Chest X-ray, PA view. Patient: 50 years old, sex F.
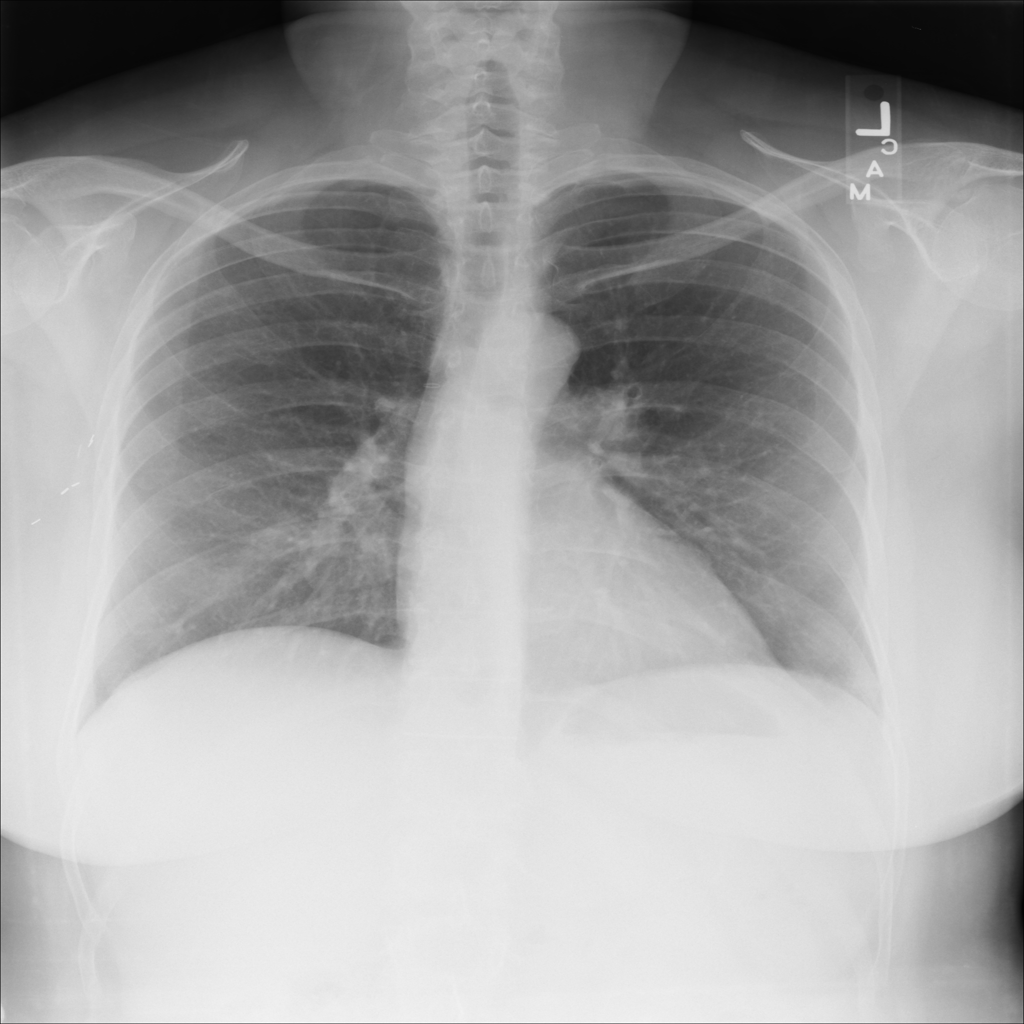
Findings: No Finding